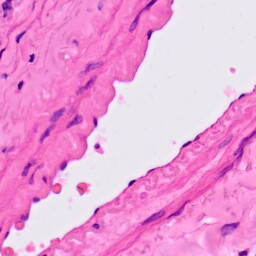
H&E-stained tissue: Lung